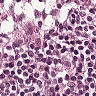
Metastatic tissue present: no